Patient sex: M
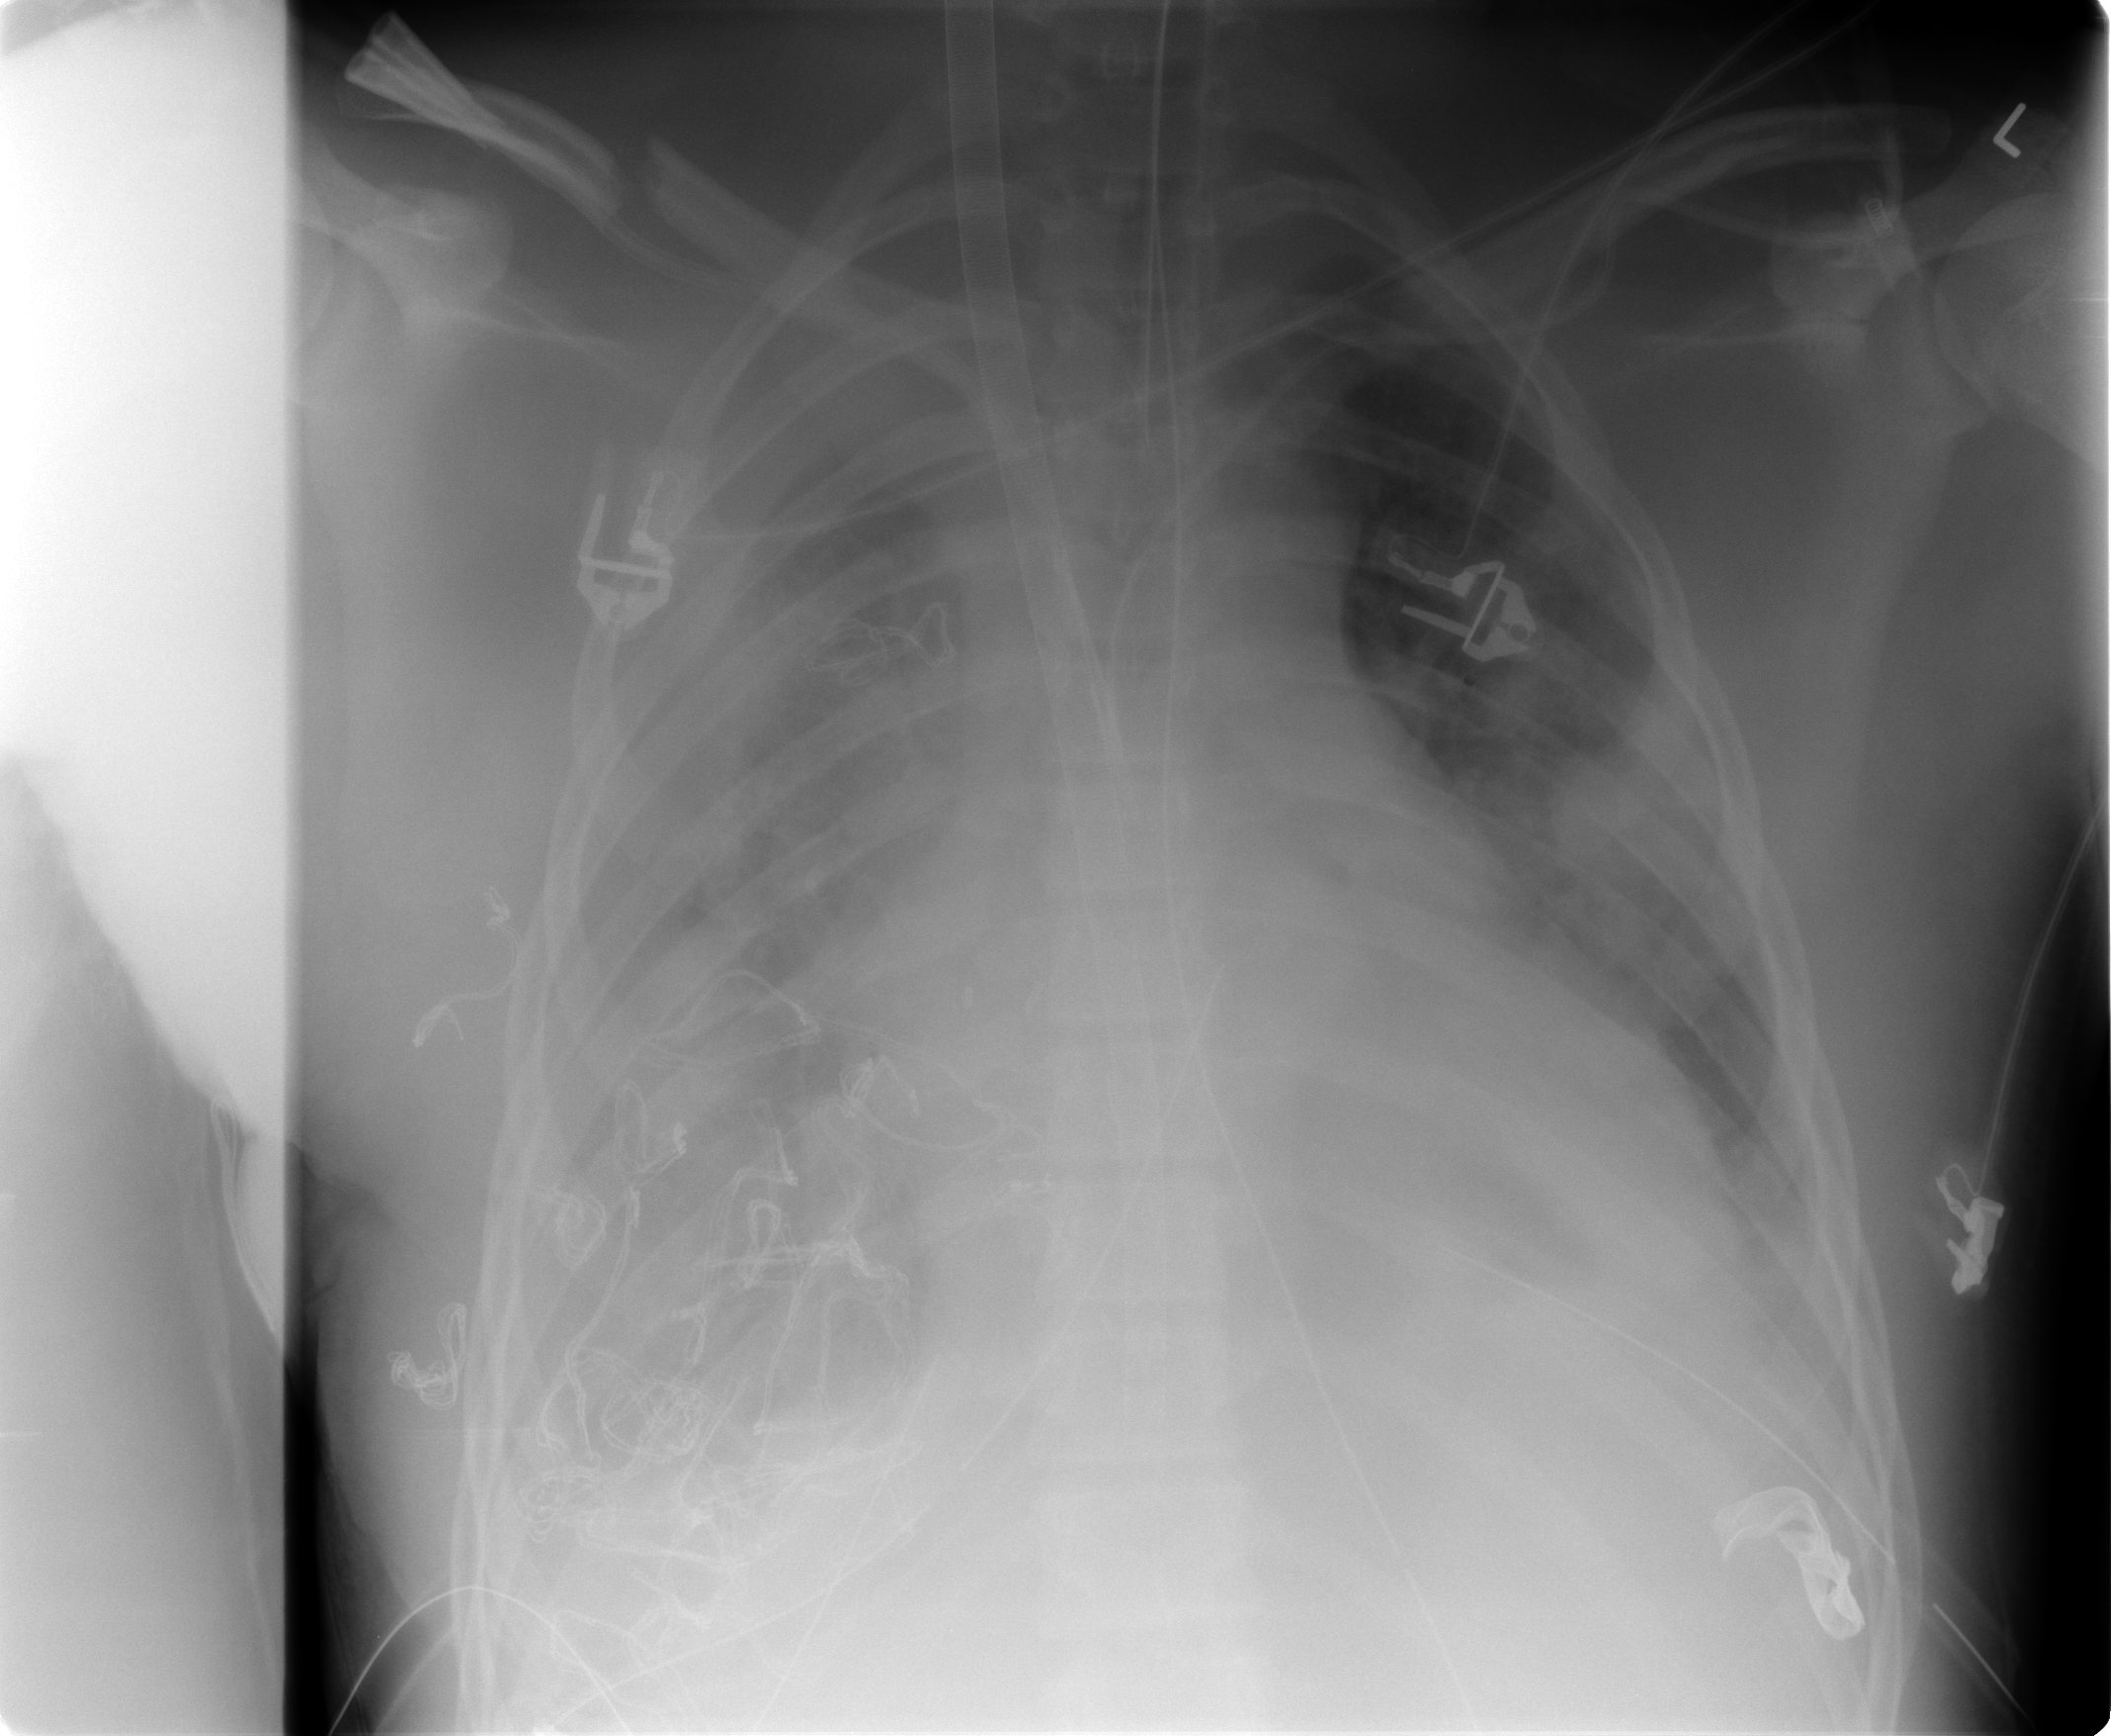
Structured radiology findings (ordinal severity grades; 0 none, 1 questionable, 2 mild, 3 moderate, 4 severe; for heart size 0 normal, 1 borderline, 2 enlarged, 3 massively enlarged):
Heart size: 3
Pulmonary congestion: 3
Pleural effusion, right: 3
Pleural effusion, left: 2
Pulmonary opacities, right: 3
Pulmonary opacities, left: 3
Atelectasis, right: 3
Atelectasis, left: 2